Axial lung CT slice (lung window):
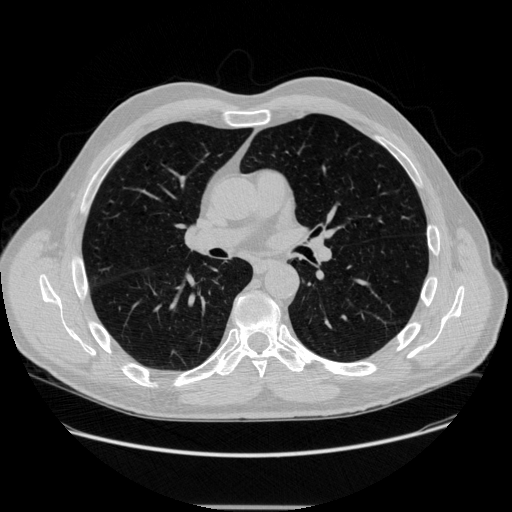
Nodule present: no